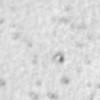
Label: no_change